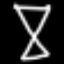
Label: hourglass